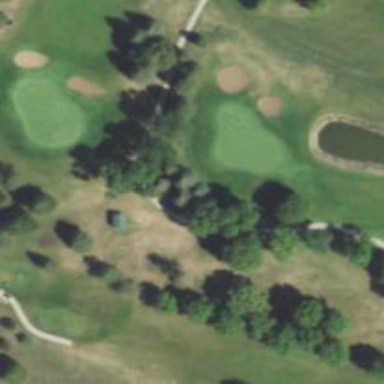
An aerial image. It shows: Well-maintained grade1 path in golf course.